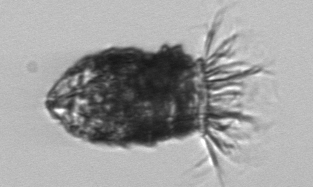
Label: Stenosemella_pacifica